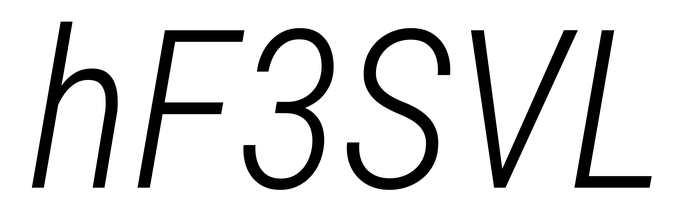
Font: Roboto-Italic_Condensed_Light_Italic